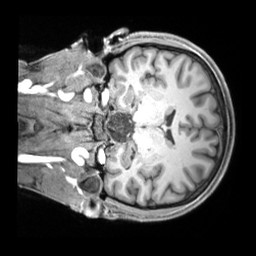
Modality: T1w
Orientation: coronal
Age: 24
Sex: male
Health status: ill
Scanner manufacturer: siemens
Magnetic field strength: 3 T
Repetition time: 2.2 s
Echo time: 0.00218 s